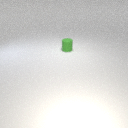
small green rubber cylinder